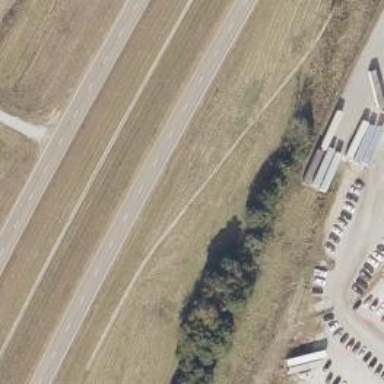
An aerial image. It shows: Asphalt trunk highway.